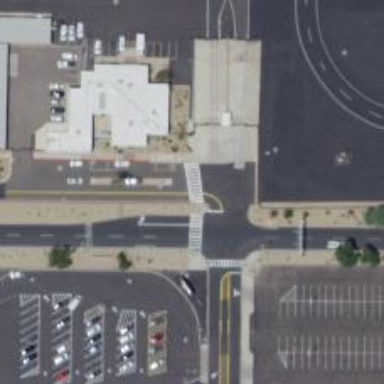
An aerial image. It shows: Uncontrolled zebra crossing on the road.